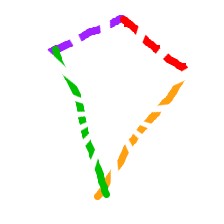
Shape: kite